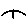
Label: bird